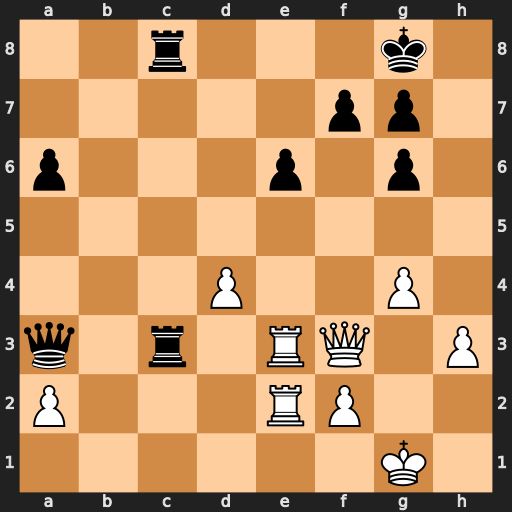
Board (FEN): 2r3k1/5pp1/p3p1p1/8/3P2P1/q1r1RQ1P/P3RP2/6K1
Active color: w
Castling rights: -
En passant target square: -
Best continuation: Rc2 Qc1+ Rxc1